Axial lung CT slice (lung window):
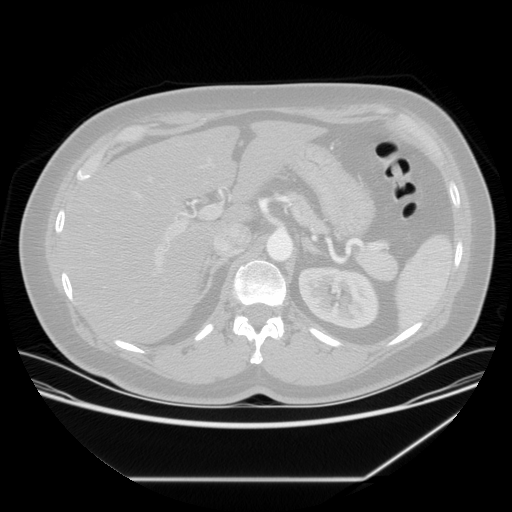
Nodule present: no